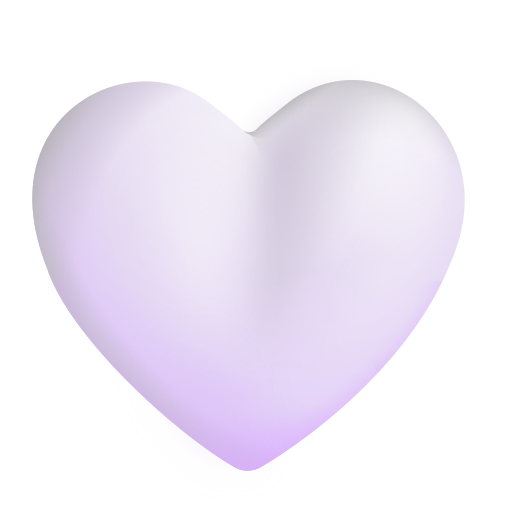
white heart color